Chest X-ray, AP view. Patient: 47 years old, sex M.
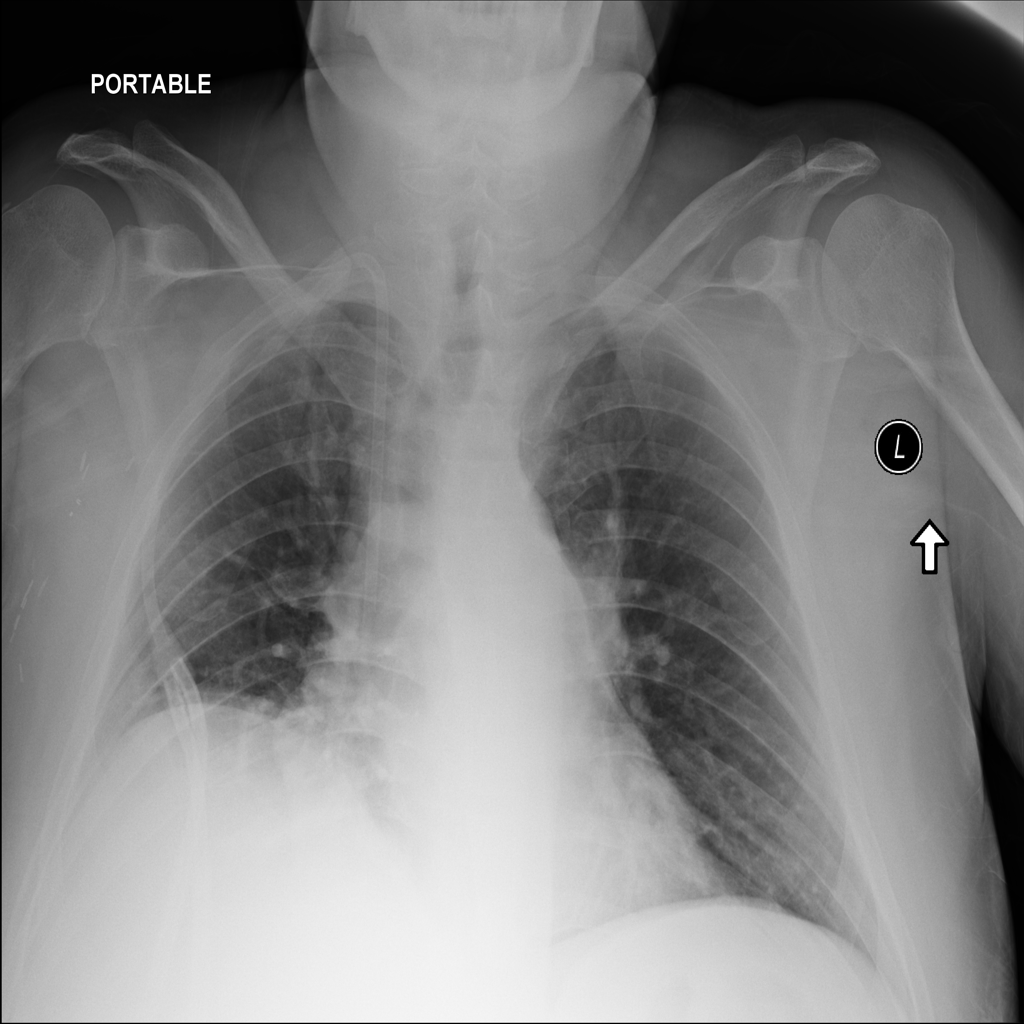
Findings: Effusion